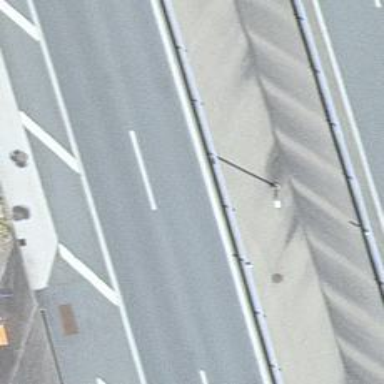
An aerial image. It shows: Asphalt motorway.